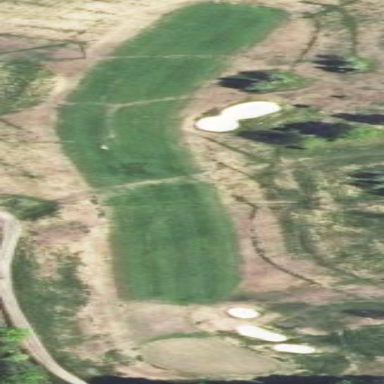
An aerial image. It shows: Golf fairway surrounded by grass.